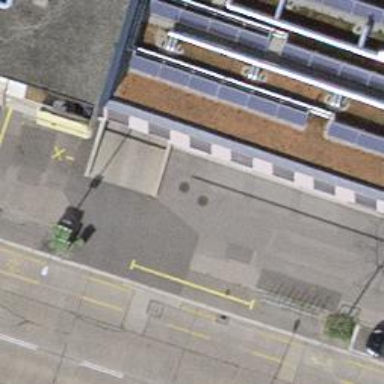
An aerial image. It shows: Parking entrance.